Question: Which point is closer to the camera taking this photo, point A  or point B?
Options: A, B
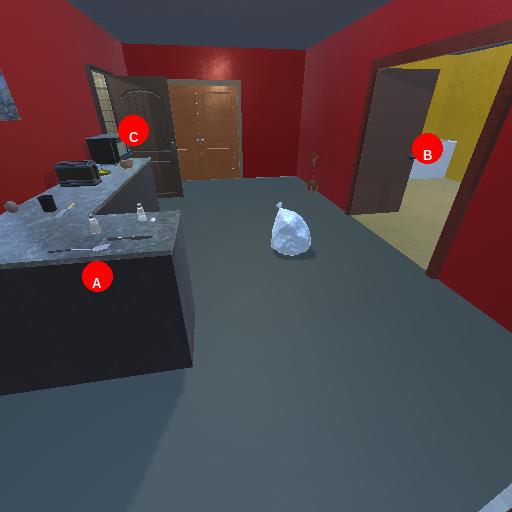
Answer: A